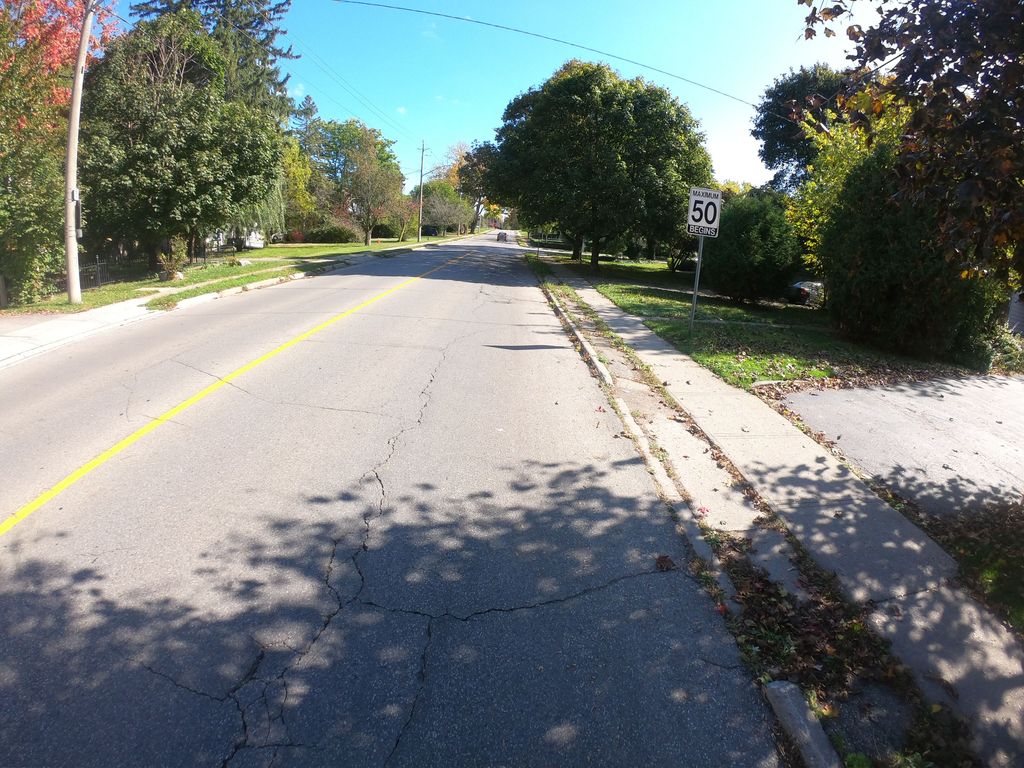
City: kitchener-waterloo